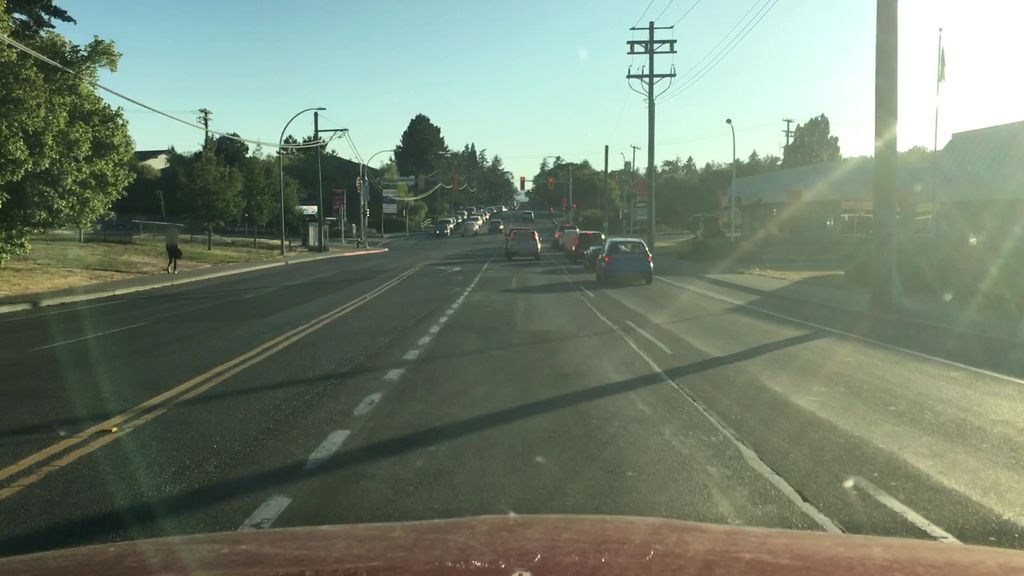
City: victoria